Question: How do you to set the tint of this yellow button to be gray? I have tried adding an image, but have had no luck.
Here is the screenshot:

Here is my current code:
'''
- (id)initWithStyle:(UITableViewStyle)style {
if (self = [super initWithStyle:style]) {
UIBarButtonItem *addButton = [[UIBarButtonItem alloc]
initWithTitle:NSLocalizedString(@"Settings", @"")
style:UIBarButtonItemStyleDone
target:self
action:@selector(GoToSettings)];
[addButton setImage:[[UIImage imageNamed:@"bg_table.png"] retain]];
self.navigationItem.rightBarButtonItem = addButton;
self.navigationItem.hidesBackButton = TRUE;
self.view.backgroundColor = [UIColor blackColor];
}
return self;
}
'''
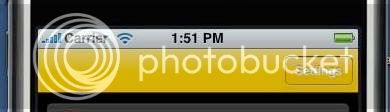
Answer: It is not possible without your custom image.